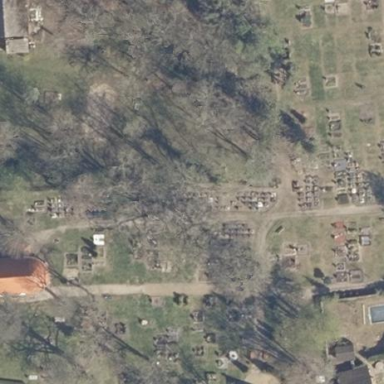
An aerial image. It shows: Cemetery.